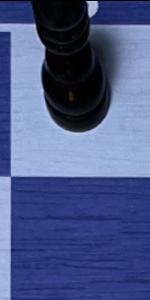
Label: Empty